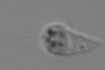
Label: Amoeba